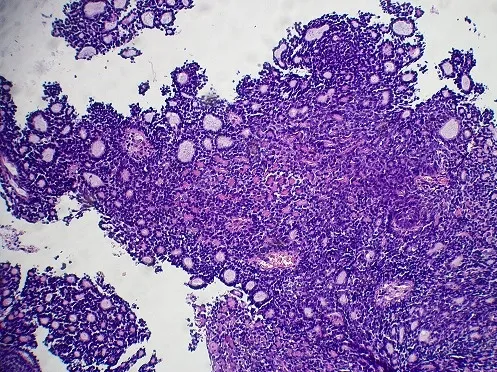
The biopsy specimen of case 1: Proliferation composed of trabecular structure. Cylindromatous structures were present. The cribriform pattern was barely seen (Hematoxylin and eosin (HE) x 100).
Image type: pathology (h&e)